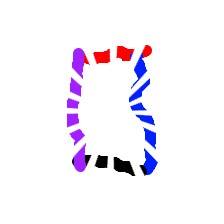
Shape: rectangle